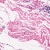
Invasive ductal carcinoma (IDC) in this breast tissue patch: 0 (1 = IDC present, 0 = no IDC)